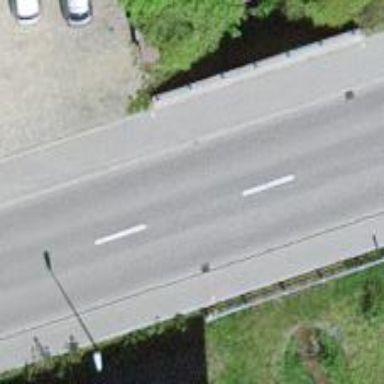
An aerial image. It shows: Secondary road with asphalt surface.